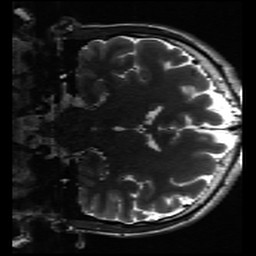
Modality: inplaneT2
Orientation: coronal